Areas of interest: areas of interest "Educational"
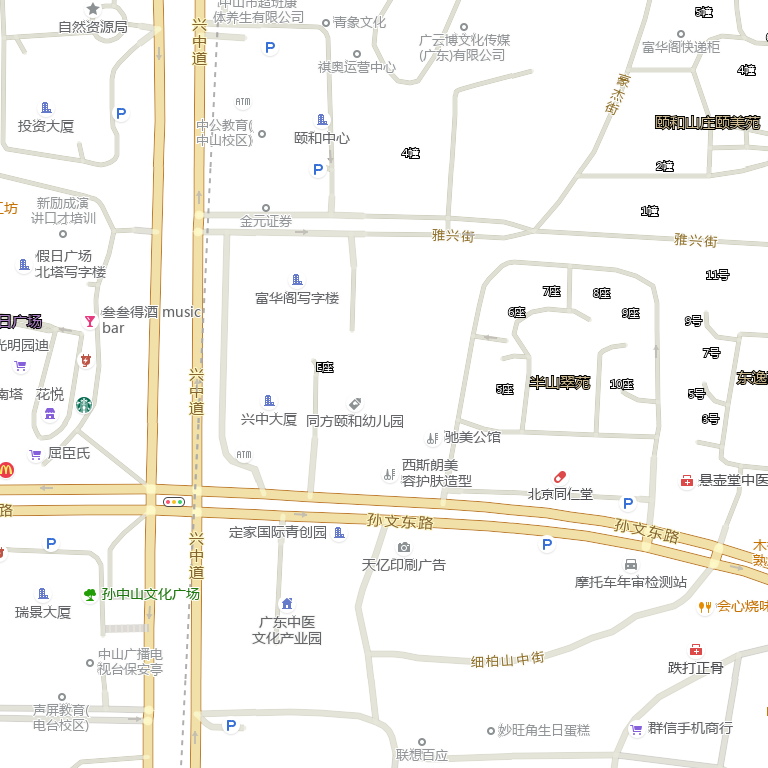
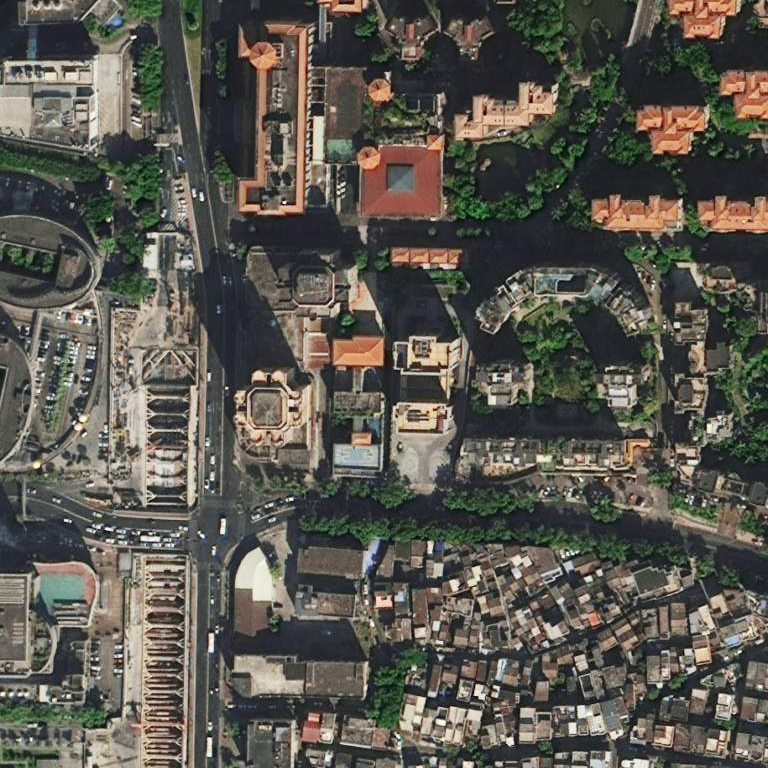